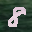
Label: 8